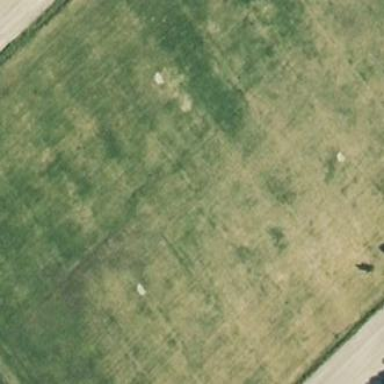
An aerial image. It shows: Grassy area used as driving range for golf.